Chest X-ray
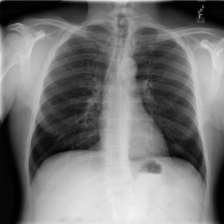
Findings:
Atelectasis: negative
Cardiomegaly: negative
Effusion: negative
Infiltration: negative
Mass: negative
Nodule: negative
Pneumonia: negative
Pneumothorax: negative
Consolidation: negative
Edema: negative
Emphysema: negative
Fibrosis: negative
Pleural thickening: negative
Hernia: negative